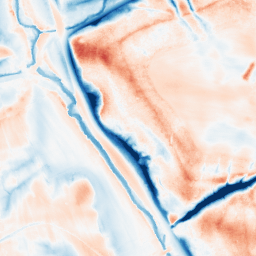
Category: classical
Decomposition family: gaussian
Decomposition parameters: sigma: 10
Upsampling method: lanczos
Upsampling parameters: scale: 8
Upsampling scale: 8